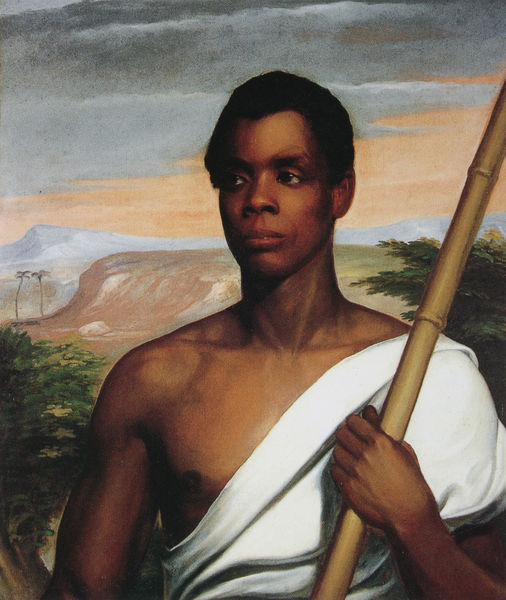
Titel: Cinque
Künstler: Nathaniel Jocelyn
Standort: New Haven (Connecticut)
Institution: New Haven Colony Historical Society
Schlagwörter: baum, berg, blau, blätter, dunkel, gemälde, hand, haut, himmel, mann, nackt, schatten, umhang, weiß, wolken, bäume, grün, landschaft, ocker, sand, braun, brust, finger, grau, haar, hell, hintergrund, holz, licht, mund, nacht, nase, ohr, orange, schwarz, stirn, blick, rot, tuch, wolke, jung, arm, augen, falten, gesicht, halten, mensch, bildnis, hals, hände, portrait, porträt, dämmerung, ebene, horizont, hügel, natur, busch, auge, gewand, haare, fassen, blatt, kinn, kontrast, lippen, schulter, tal, stock, farbig, stab, heiß, trocken, warm, afrika, berge, düne, dünen, dürre, hang, wüste, muskeln, realistisch, ernst, brauen, palme, palmwedel, faltenwurf, brustwarze, abendrot, savanne, steppe, griff, muskulös, neger, hautfarbe, portait, seite, greifen, weißes gewand, jüngling, hubi, afrikaner, dunkelhäutig, schwarzer, sklave, jäger, muskel, toga, stark, krieger, bambus, palmen, schlüsselbein, mohr, stange, röte, tunika, hirte, kräftig, abendröte, rohr, ägypten, palm, dschungel, indianer, tahiti, seitwärts, indigen, tafelberg, negroid, farbiger, haate, afro, eingeborener, eingeboren, bambusstange, bambustange, palmstämme, blääter, landschaft im hintergrund, glatte haut, halsmuskeln, blick nach rechts, schwarze haut, bambusstecken, 2 palmen, bambusstab, enheimischer